A spectrogram of one vibration snapshot from a rotating bearing is shown (time on one axis, frequency on the other). What is the most likely bearing condition (normal, inner_race, outer_race, ball)?
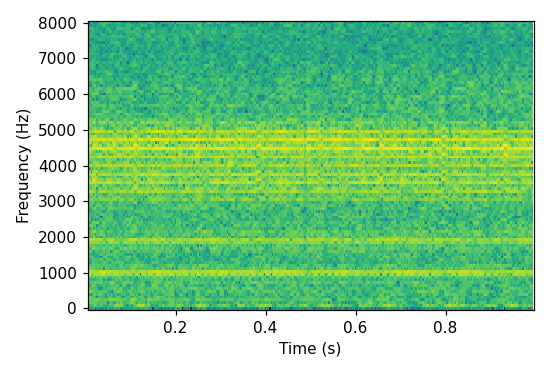
Answer: outer_race